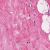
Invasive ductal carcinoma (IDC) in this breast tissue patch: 0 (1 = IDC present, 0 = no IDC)